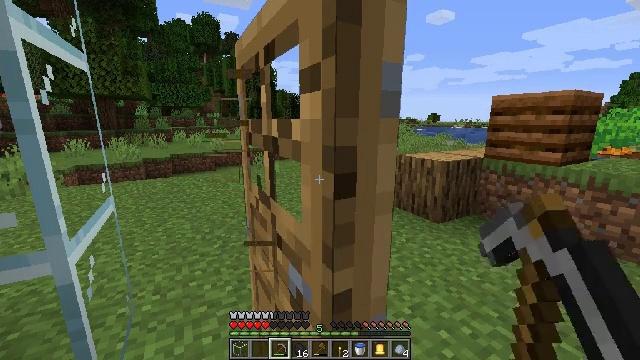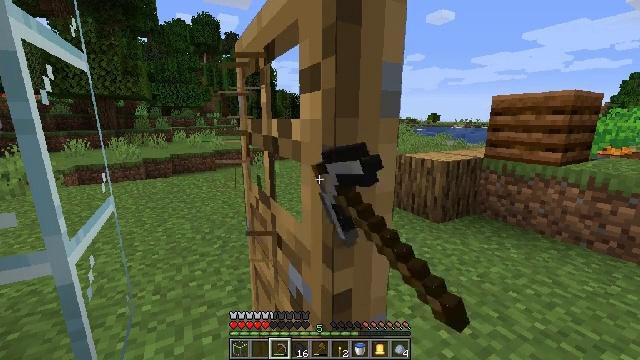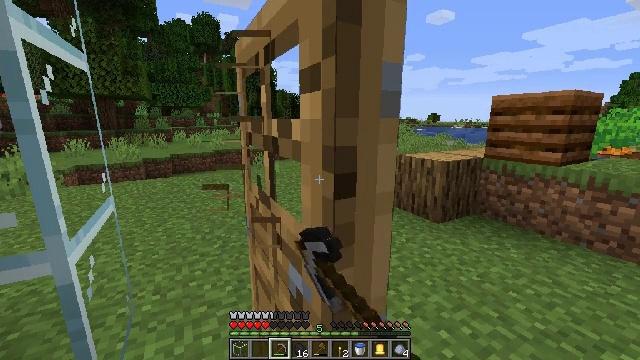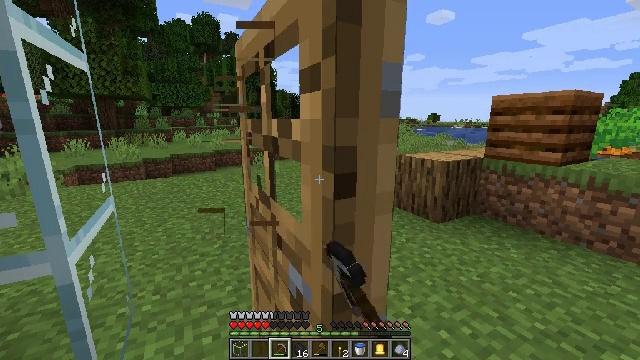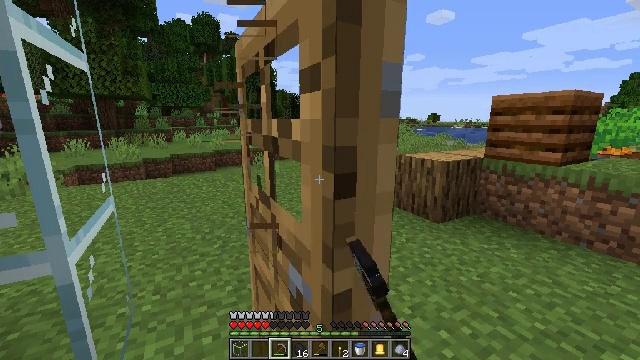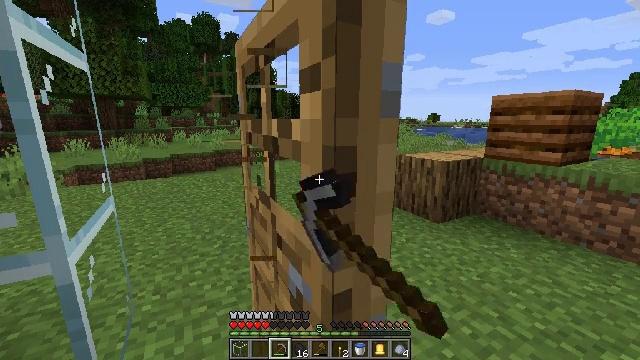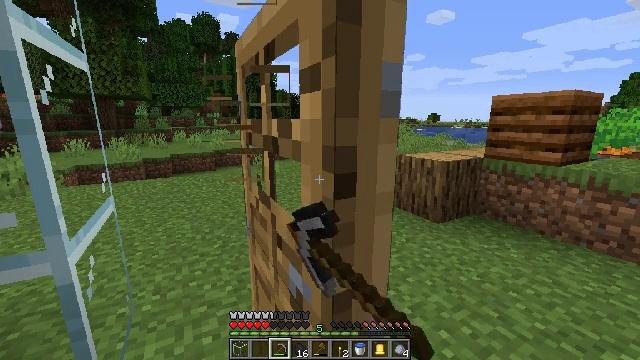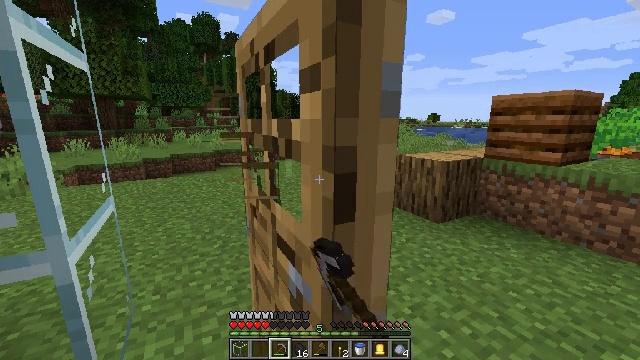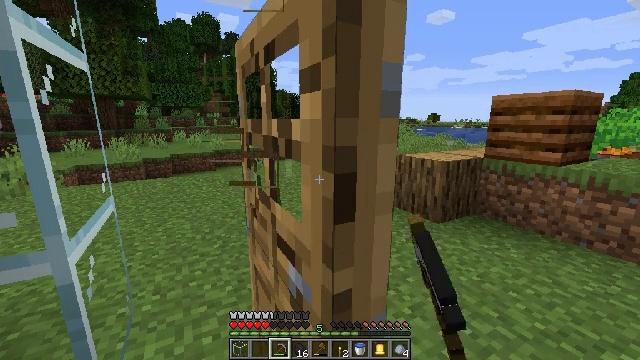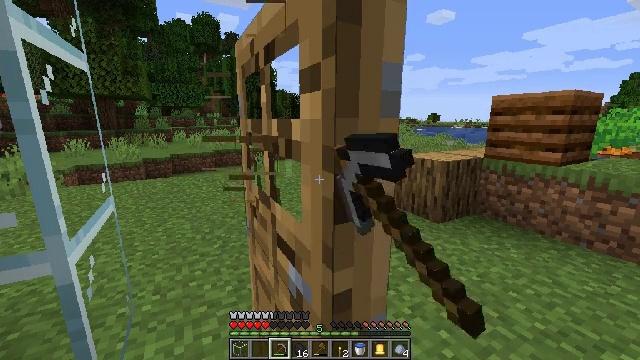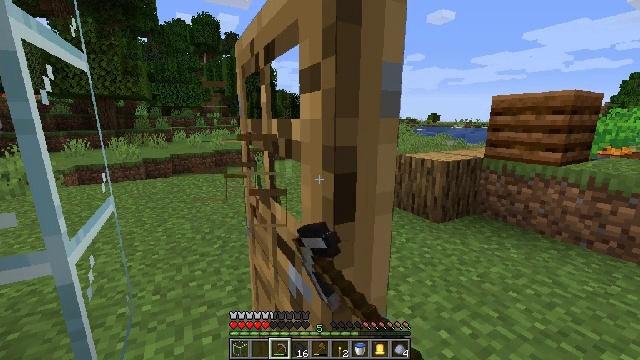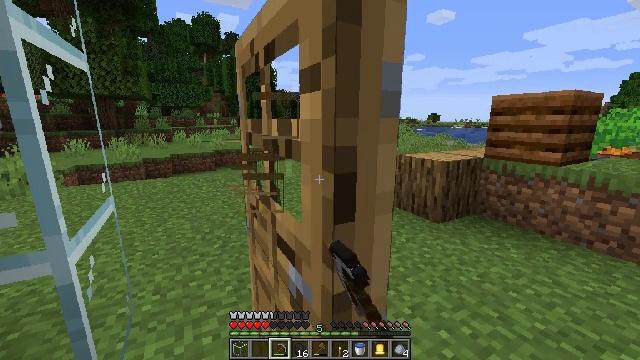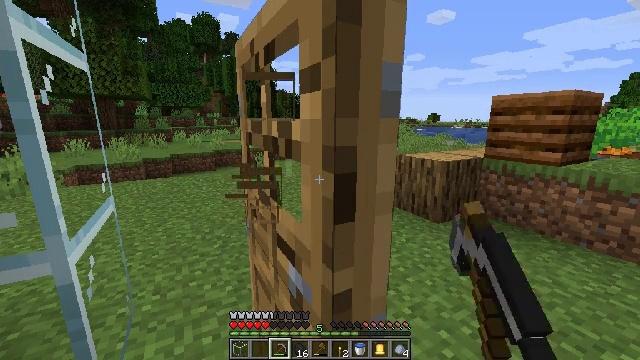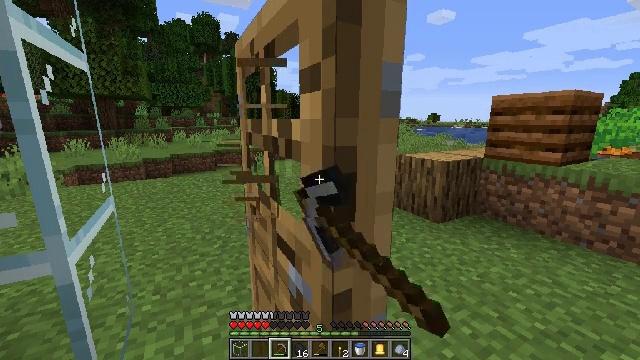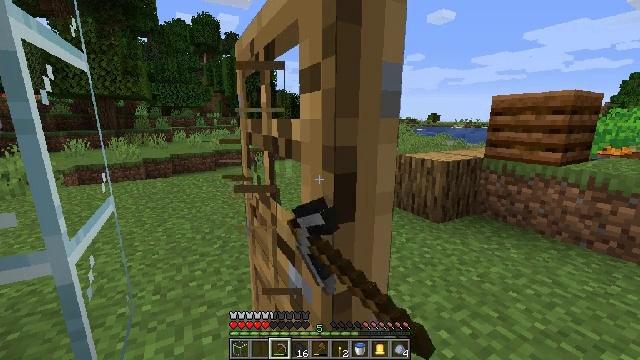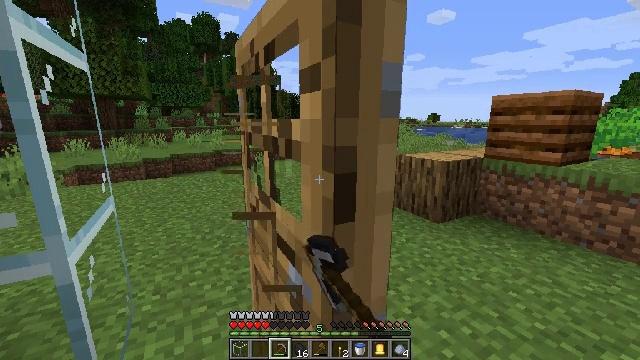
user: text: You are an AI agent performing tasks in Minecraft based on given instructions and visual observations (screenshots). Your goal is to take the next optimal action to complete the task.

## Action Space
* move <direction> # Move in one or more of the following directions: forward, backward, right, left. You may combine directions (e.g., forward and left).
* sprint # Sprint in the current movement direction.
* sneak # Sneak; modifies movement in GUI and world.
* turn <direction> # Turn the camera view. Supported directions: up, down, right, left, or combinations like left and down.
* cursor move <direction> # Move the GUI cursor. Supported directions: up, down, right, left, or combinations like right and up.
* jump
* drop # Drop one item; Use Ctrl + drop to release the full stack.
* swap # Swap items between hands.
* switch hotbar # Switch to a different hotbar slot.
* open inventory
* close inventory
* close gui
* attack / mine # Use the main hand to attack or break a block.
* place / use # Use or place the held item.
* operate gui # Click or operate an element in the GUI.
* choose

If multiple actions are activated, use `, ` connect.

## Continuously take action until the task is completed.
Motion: motion action
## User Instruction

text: Collect the oak door by breaking it.
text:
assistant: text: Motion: attack / mine
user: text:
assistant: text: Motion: attack / mine
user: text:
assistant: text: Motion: attack / mine
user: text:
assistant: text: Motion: attack / mine
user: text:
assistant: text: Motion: attack / mine
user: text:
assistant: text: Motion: attack / mine
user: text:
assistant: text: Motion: attack / mine
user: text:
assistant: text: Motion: attack / mine
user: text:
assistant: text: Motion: attack / mine
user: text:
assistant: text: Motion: attack / mine
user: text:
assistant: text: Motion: attack / mine
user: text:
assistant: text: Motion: attack / mine
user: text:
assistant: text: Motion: attack / mine
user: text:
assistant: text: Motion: attack / mine
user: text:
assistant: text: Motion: attack / mine
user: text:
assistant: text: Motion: attack / mine
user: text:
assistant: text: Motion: attack / mine
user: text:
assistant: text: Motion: attack / mine
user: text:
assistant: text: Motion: attack / mine
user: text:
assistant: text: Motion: attack / mine
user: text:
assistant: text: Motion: attack / mine
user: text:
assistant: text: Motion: attack / mine
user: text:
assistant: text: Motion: attack / mine
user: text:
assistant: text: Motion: attack / mine
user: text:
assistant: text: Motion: attack / mine
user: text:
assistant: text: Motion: attack / mine
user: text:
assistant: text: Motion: attack / mine
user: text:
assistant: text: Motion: attack / mine
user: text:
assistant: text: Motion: attack / mine
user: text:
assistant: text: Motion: attack / mine